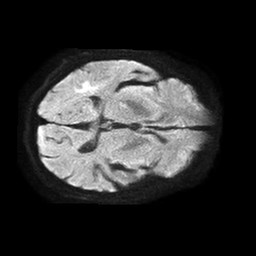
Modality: TRACE
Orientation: axial
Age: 61
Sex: female
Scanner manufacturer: philips
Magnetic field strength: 1.5 T
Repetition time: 4.6 s
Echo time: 0.08517 s